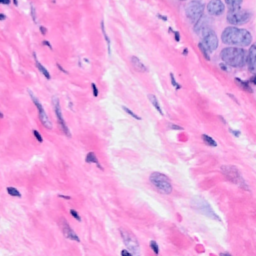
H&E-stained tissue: Breast